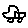
Label: car